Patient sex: F
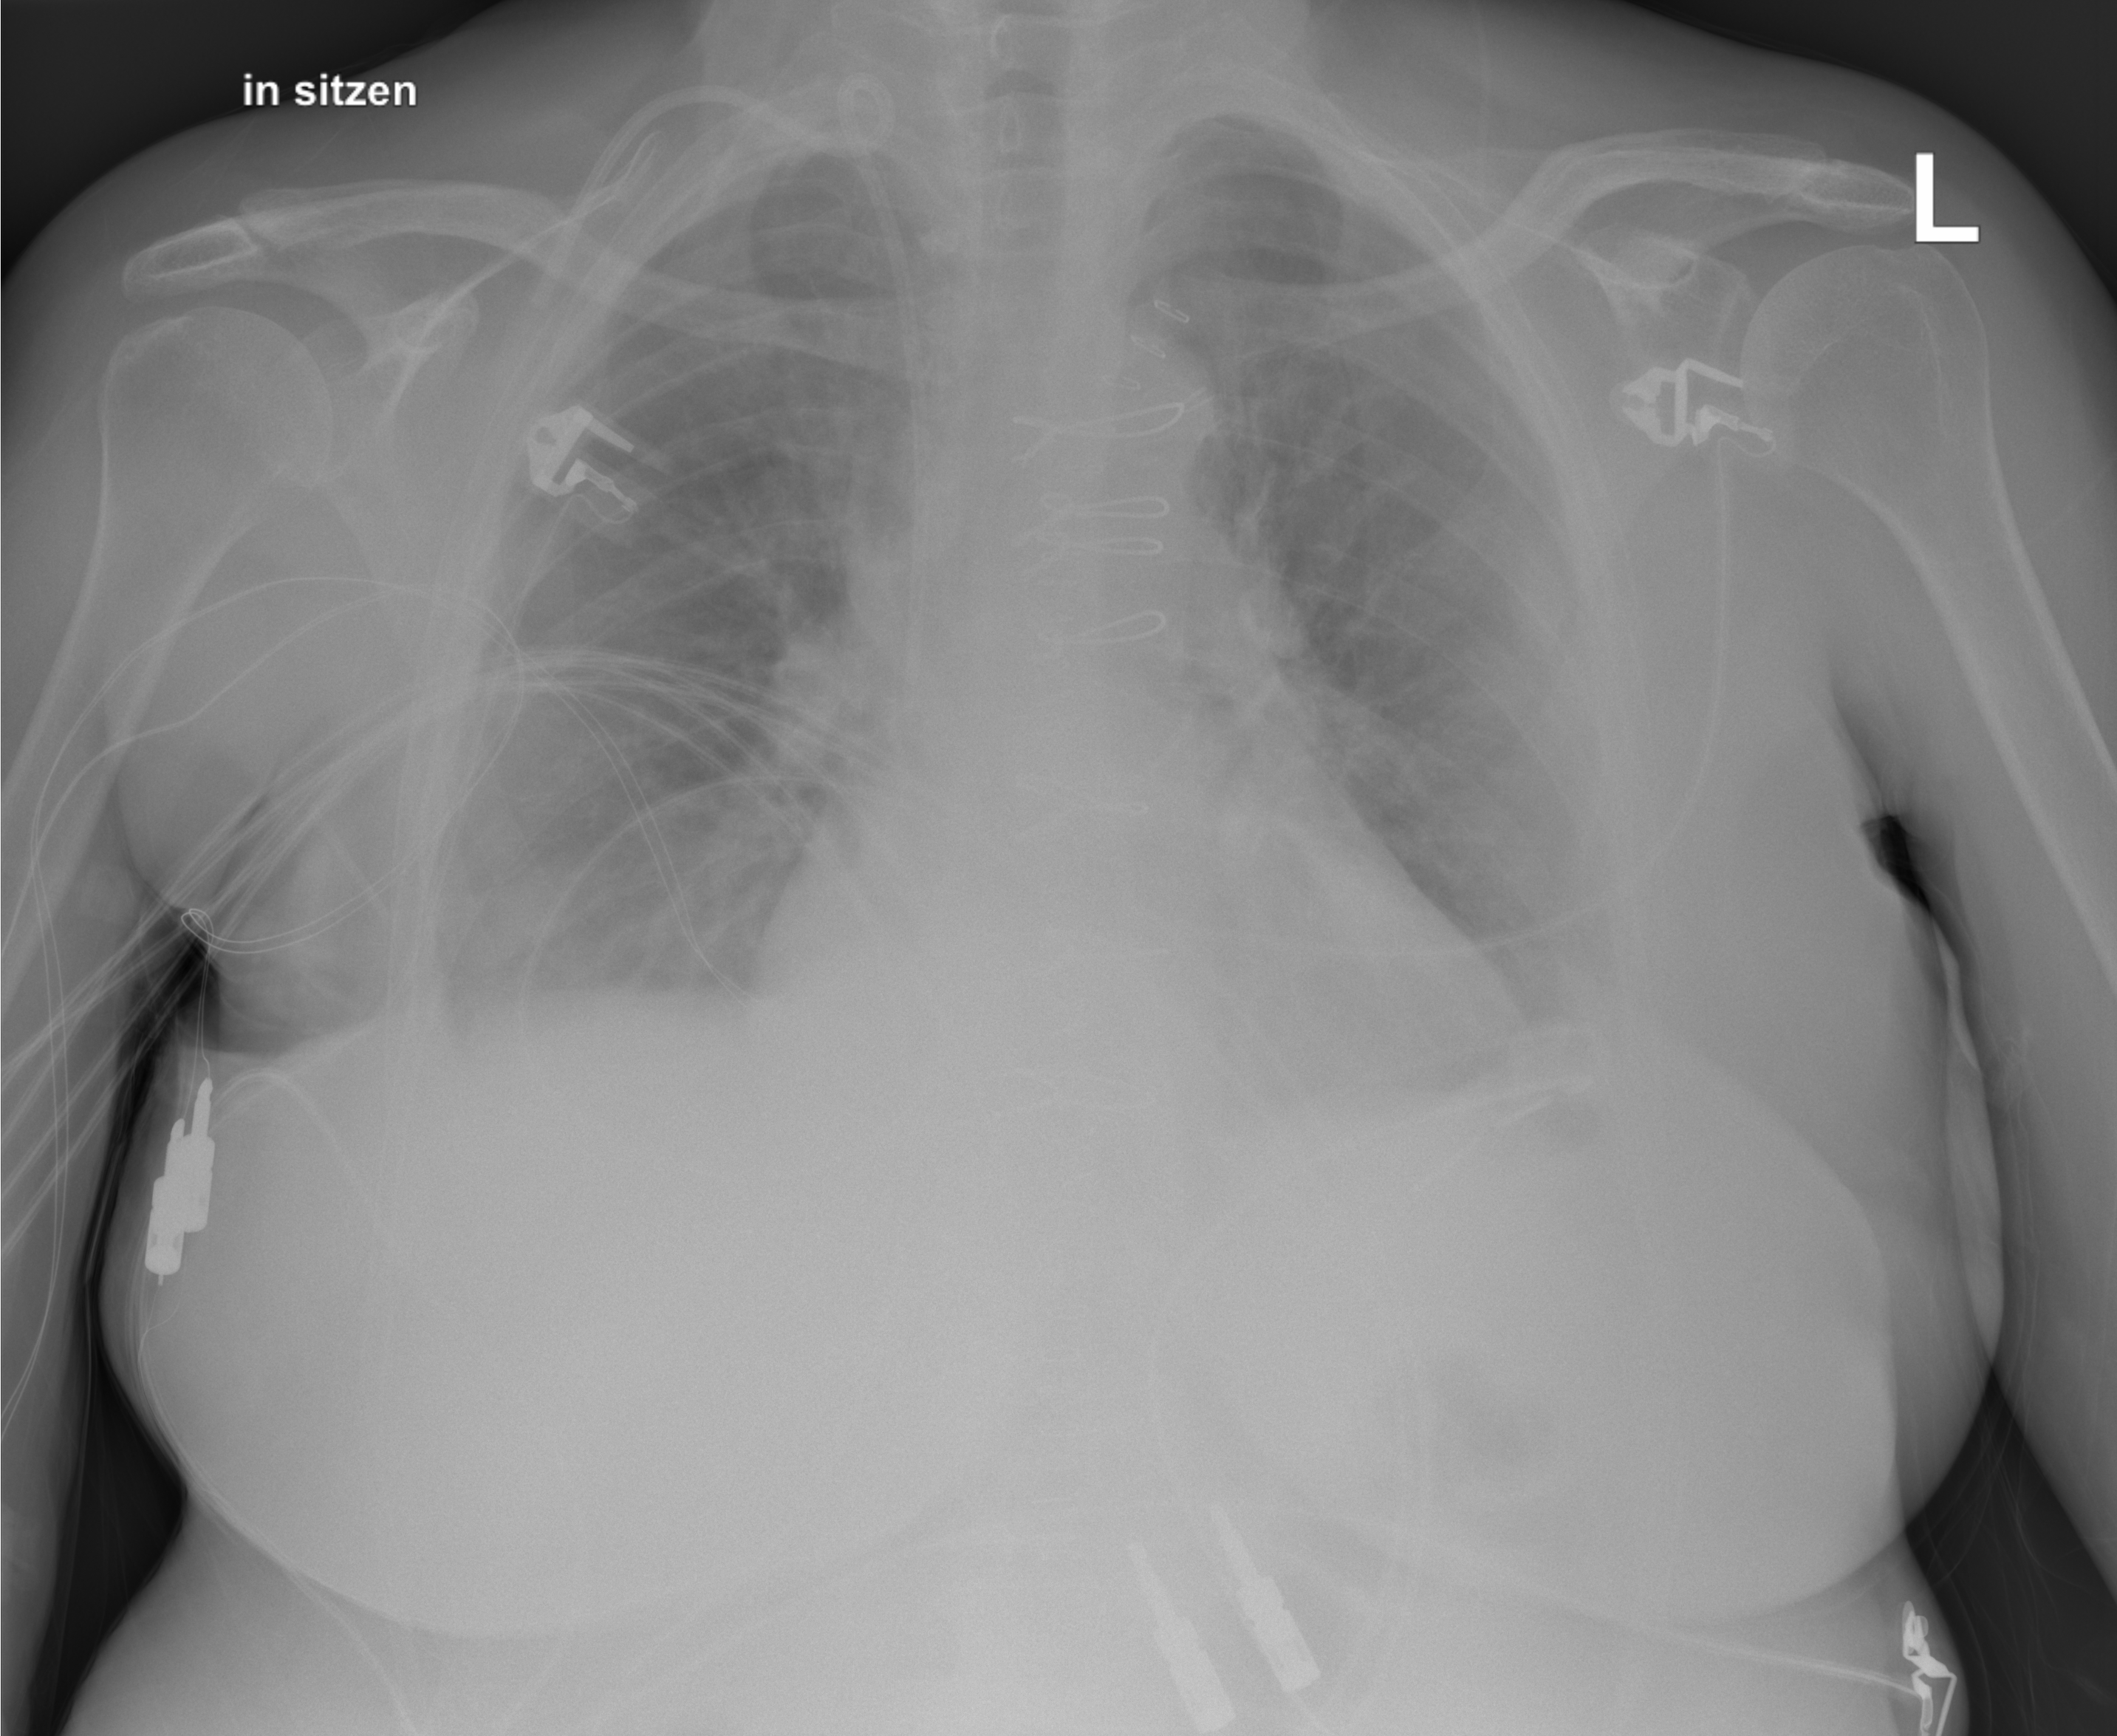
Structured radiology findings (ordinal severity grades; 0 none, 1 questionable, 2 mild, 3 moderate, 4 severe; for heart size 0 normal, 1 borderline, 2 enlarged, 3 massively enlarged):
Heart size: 2
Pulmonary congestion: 0
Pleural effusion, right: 2
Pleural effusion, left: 1
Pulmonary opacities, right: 1
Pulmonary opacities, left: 0
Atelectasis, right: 1
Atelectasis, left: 1